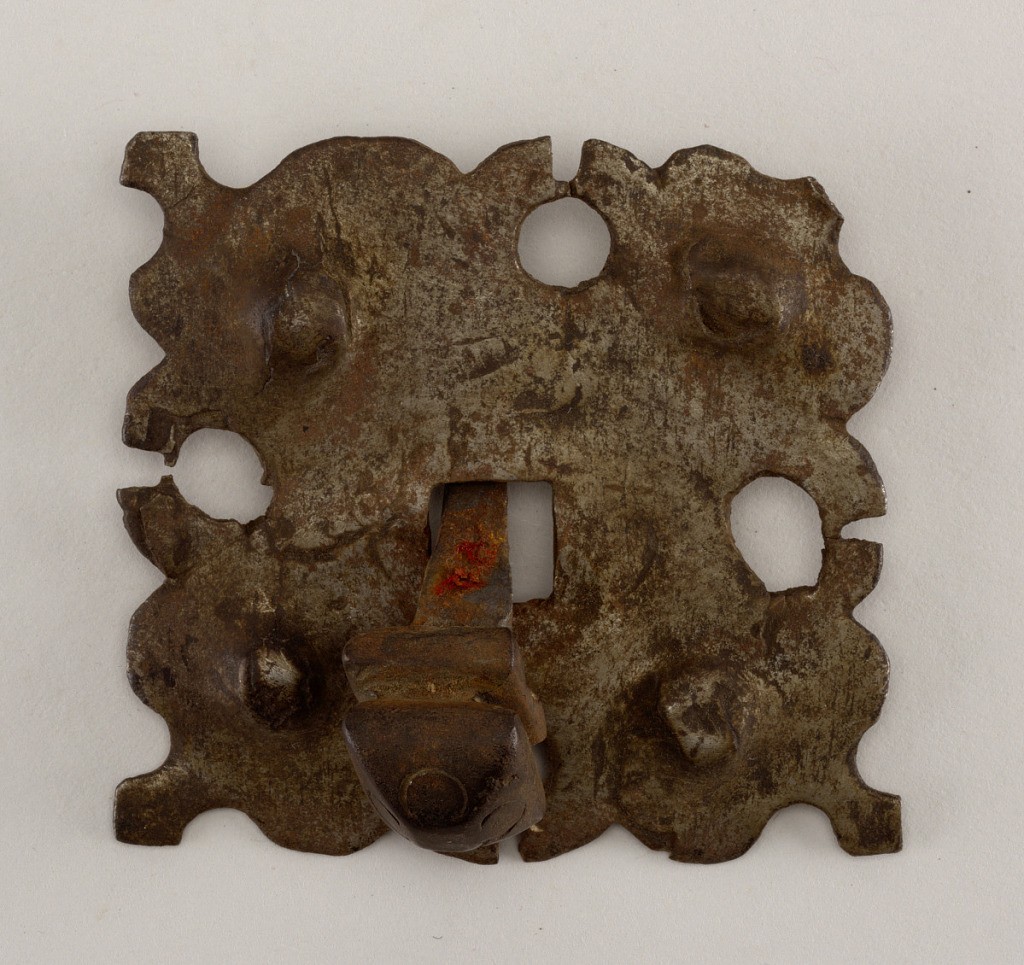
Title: Decorative door boss and nail
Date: ca. 1550–1700
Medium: Steel-plated wrought iron
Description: Square type, pierced and embossed with wrought lines. Quadrant leaf design based on old examples. Collared square domed nail head with four engraved circles, on square shank.